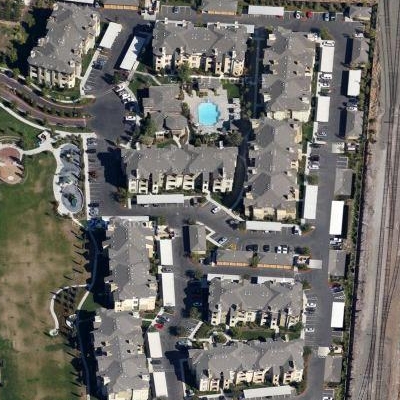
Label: Resident